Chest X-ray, PA view. Patient: 66 years old, sex F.
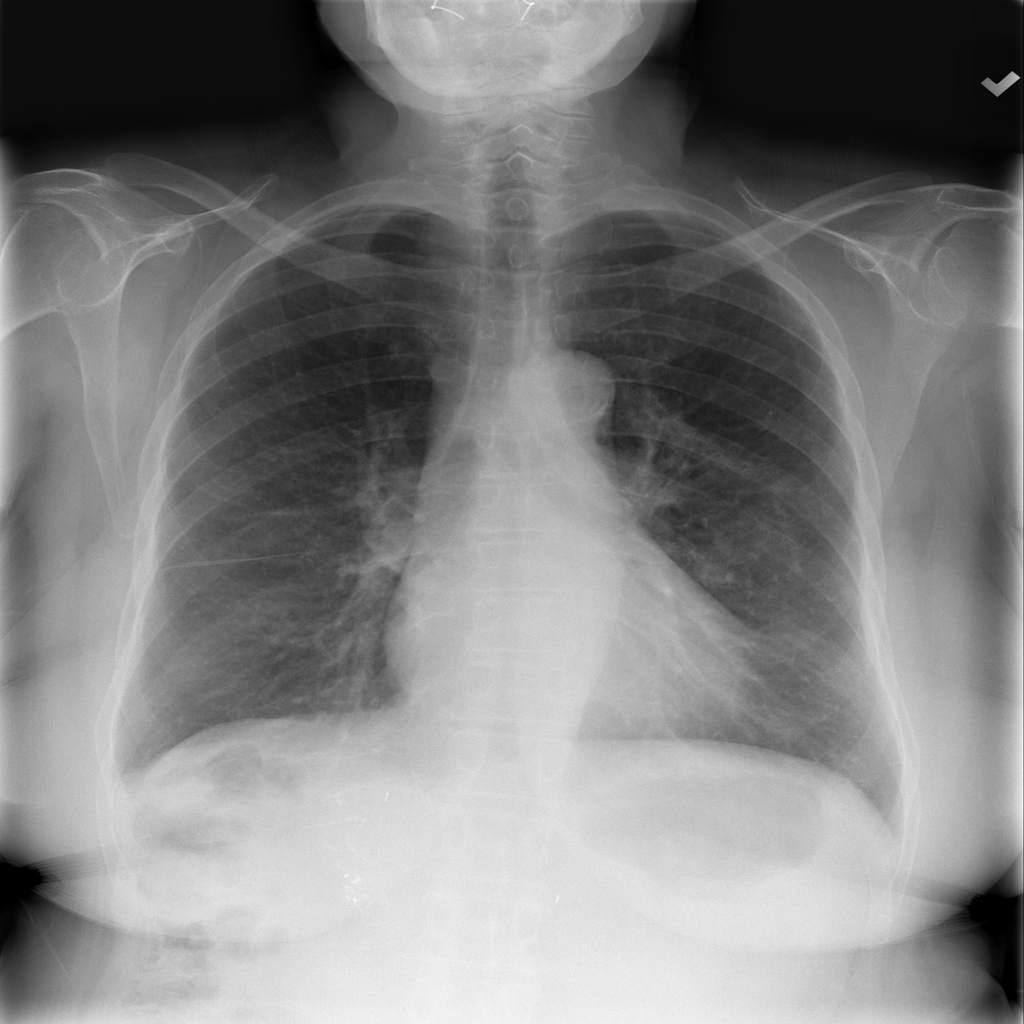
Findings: No Finding